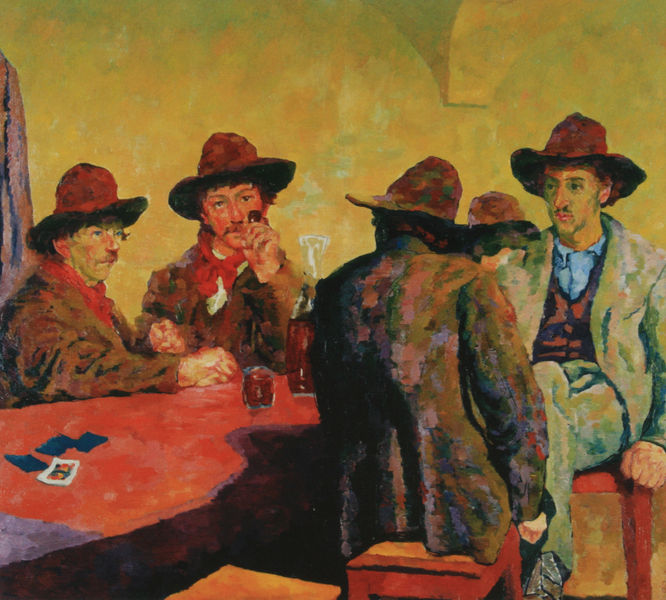
Titel: Nell'osteria, In der Schenke
Künstler: Giovanni Giacometti
Standort: Luzern
Institution: Kunstmuseum
Schlagwörter: blau, gemälde, gruppe, mann, gelb, impressionismus, menschen, bar, braun, bunt, glas, grau, hut, hüte, licht, männer, raum, stühle, szene, tisch, blick, rot, tuch, expressionismus, herren, alkohol, anzug, flasche, kneipe, schnurrbart, trinken, mensch, genre, rückenansicht, spieler, farbe, wasserfarbe, hocker, schemel, arbeiter, rotwein, wein, karten, kartenspiel, runde, pfeife, rauchen, halstuch, weste, spiel, vier, gewölbe, rückenfigur, weinglas, karaffe, brauntöne, pfeiffe, tempera, milieu, cowboys, kartenspieler, anzg, 4, m#ner